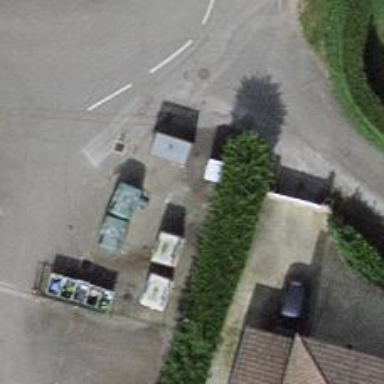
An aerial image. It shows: Recycling container in the area designated for recycling.